Field crop: maize
Growth stage: 2
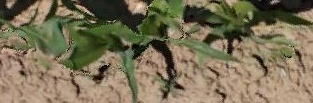
Species: maize